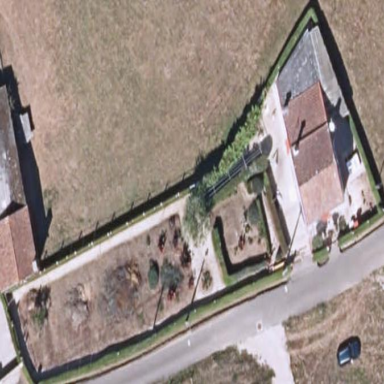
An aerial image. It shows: Garden that is leisure land.